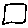
Label: square